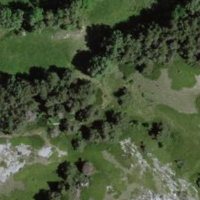
EUNIS habitat code: 24
Species observed at this site:
Gypaetus barbatus